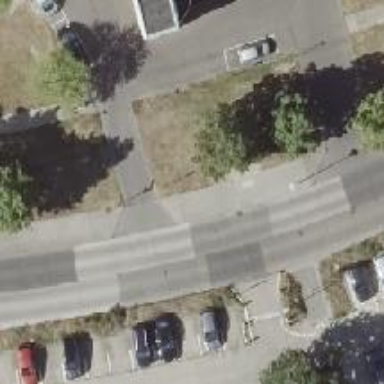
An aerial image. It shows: Road with "give way" sign.